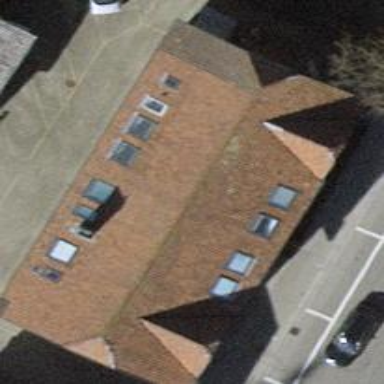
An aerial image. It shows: Building featuring apartments with half-hipped roof.